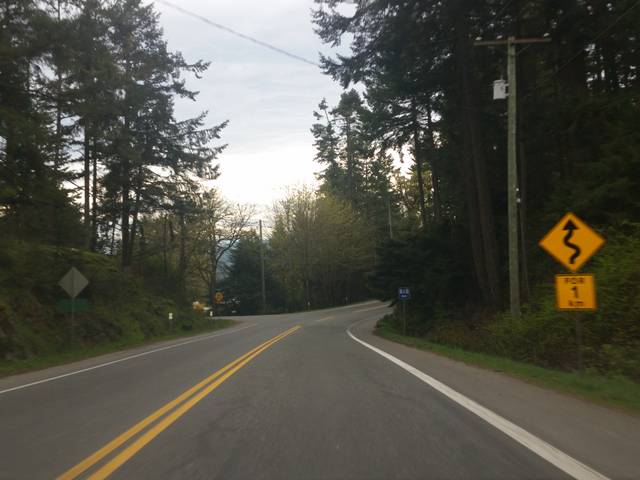
Region: Canada
Coordinates: 48.393, -123.637